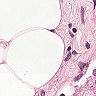
Metastatic tissue present: no